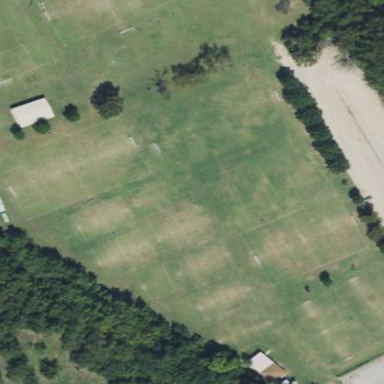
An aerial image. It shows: Soccer pitch for outdoor sports and leisure activities.